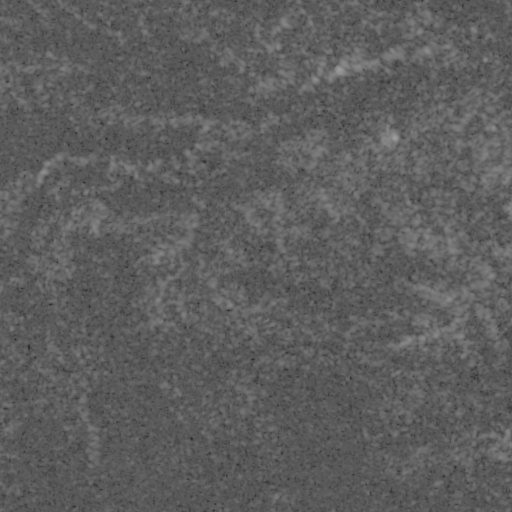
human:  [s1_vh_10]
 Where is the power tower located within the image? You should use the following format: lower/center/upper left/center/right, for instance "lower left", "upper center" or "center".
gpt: The power tower is located in the lower left of the image.
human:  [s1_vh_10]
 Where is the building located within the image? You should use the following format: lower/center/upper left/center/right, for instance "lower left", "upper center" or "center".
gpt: The building is located in the upper right of the image.
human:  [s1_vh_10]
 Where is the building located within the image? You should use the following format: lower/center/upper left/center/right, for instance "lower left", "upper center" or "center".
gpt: The building is located in the upper right of the image.
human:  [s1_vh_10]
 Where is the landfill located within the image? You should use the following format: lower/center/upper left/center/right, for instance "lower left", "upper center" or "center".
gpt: There is no landfill in the image.

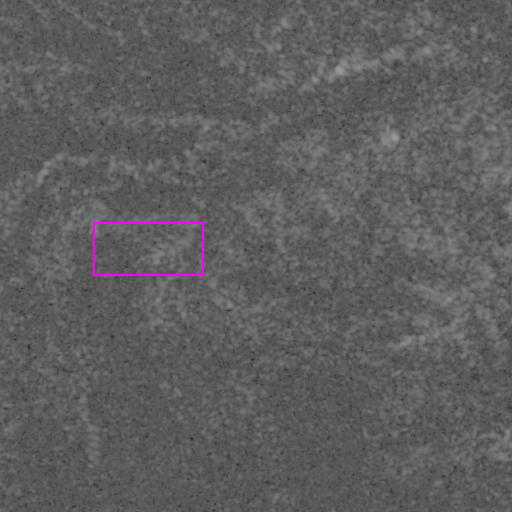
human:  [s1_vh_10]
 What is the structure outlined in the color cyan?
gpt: There is no cyan outline.
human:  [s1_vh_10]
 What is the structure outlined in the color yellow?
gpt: There is no structure outlined in yellow.